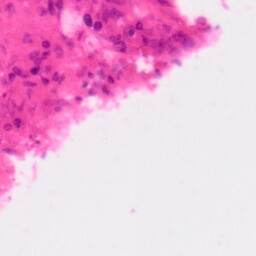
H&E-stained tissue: Colon